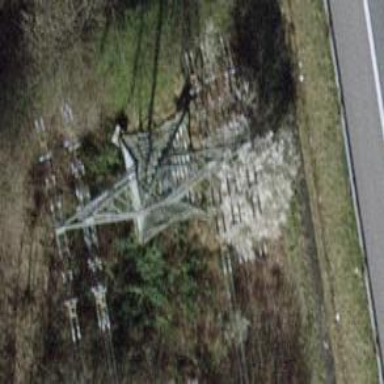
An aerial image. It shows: Towering power structure.